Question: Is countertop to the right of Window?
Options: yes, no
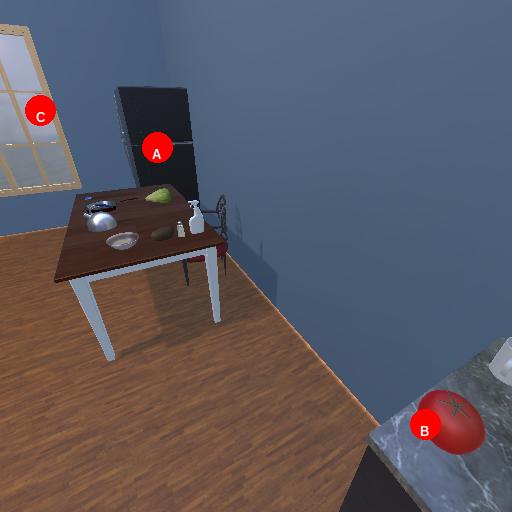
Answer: yes